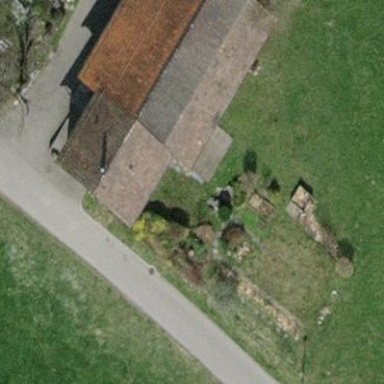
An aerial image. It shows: Detached building with gabled roof.